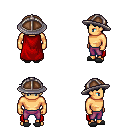
a pixel art fantasy rpg character, male body template, human, tanned skin, red cape, magenta pants, raven short bangs hairstyle, chain helm, gray slippers, four views (front, back, left, right), 2x2 character sprite sheet, small pixel art, hard edges, no anti-aliasing